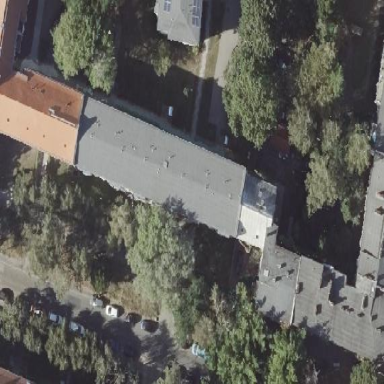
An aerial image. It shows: Residential building with gabled roof. The building has white color.